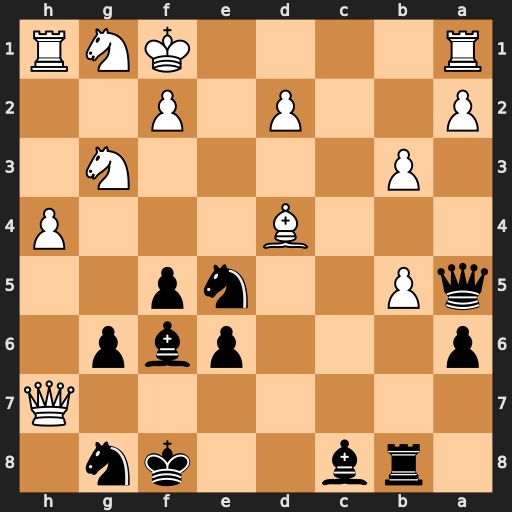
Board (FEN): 1rb2kn1/7Q/p3pbp1/qP2np2/3B3P/1P4N1/P2P1P2/R4KNR
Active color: b
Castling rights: -
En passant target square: -
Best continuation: Qxb5+ N3e2 Rb7 Rc1 Rxh7